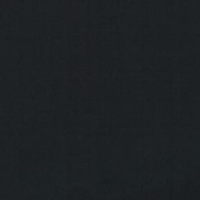
EUNIS habitat code: 14
Species observed at this site:
Chroicocephalus ridibundus
Aythya fuligula
Podiceps cristatus
Cygnus olor
Bucephala clangula
Fulica atra
Anas platyrhynchos